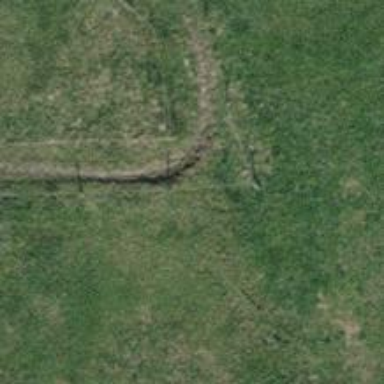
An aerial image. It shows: Fence.